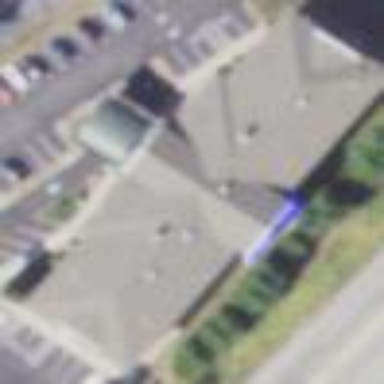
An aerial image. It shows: Hotel building.